Question: I have a set of results (numbers), and I would like to know if a given result is very good/bad compared to the results (only previous).
Each result is a number EUR IR+. For example if you have the sequence '10, 11, 10, 9.5, 16' then 16 is clearly a very good result compared to the previous ones. I would like to find an algorithm to detect this situation (very good/bad result compared to previous results).

A more general way to state this problem is : how to determine if a point - in a given set of data - is scattered from the rest of the data.
Now, that might look like a peak detection problem, but since the previous values are not constant there are many tiny peaks, and I only want the big ones.
My first idea was to compute the mean and determine the standard deviation but it is quite limited. Indeed, if there is huge/low value in the previous results it will change dramatically the mean/stadard deviation and the next results will have to be even greater/lower to beat the standard deviation (in order to be detected) and therefor many points will not be (properly) detected.
I'm quite sure that must a well known problem.
Can anyone help me on this ?
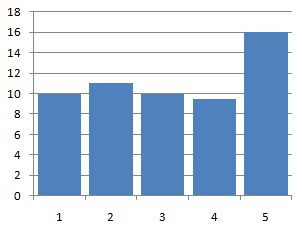
Answer: This kind of problem is called <URL>.